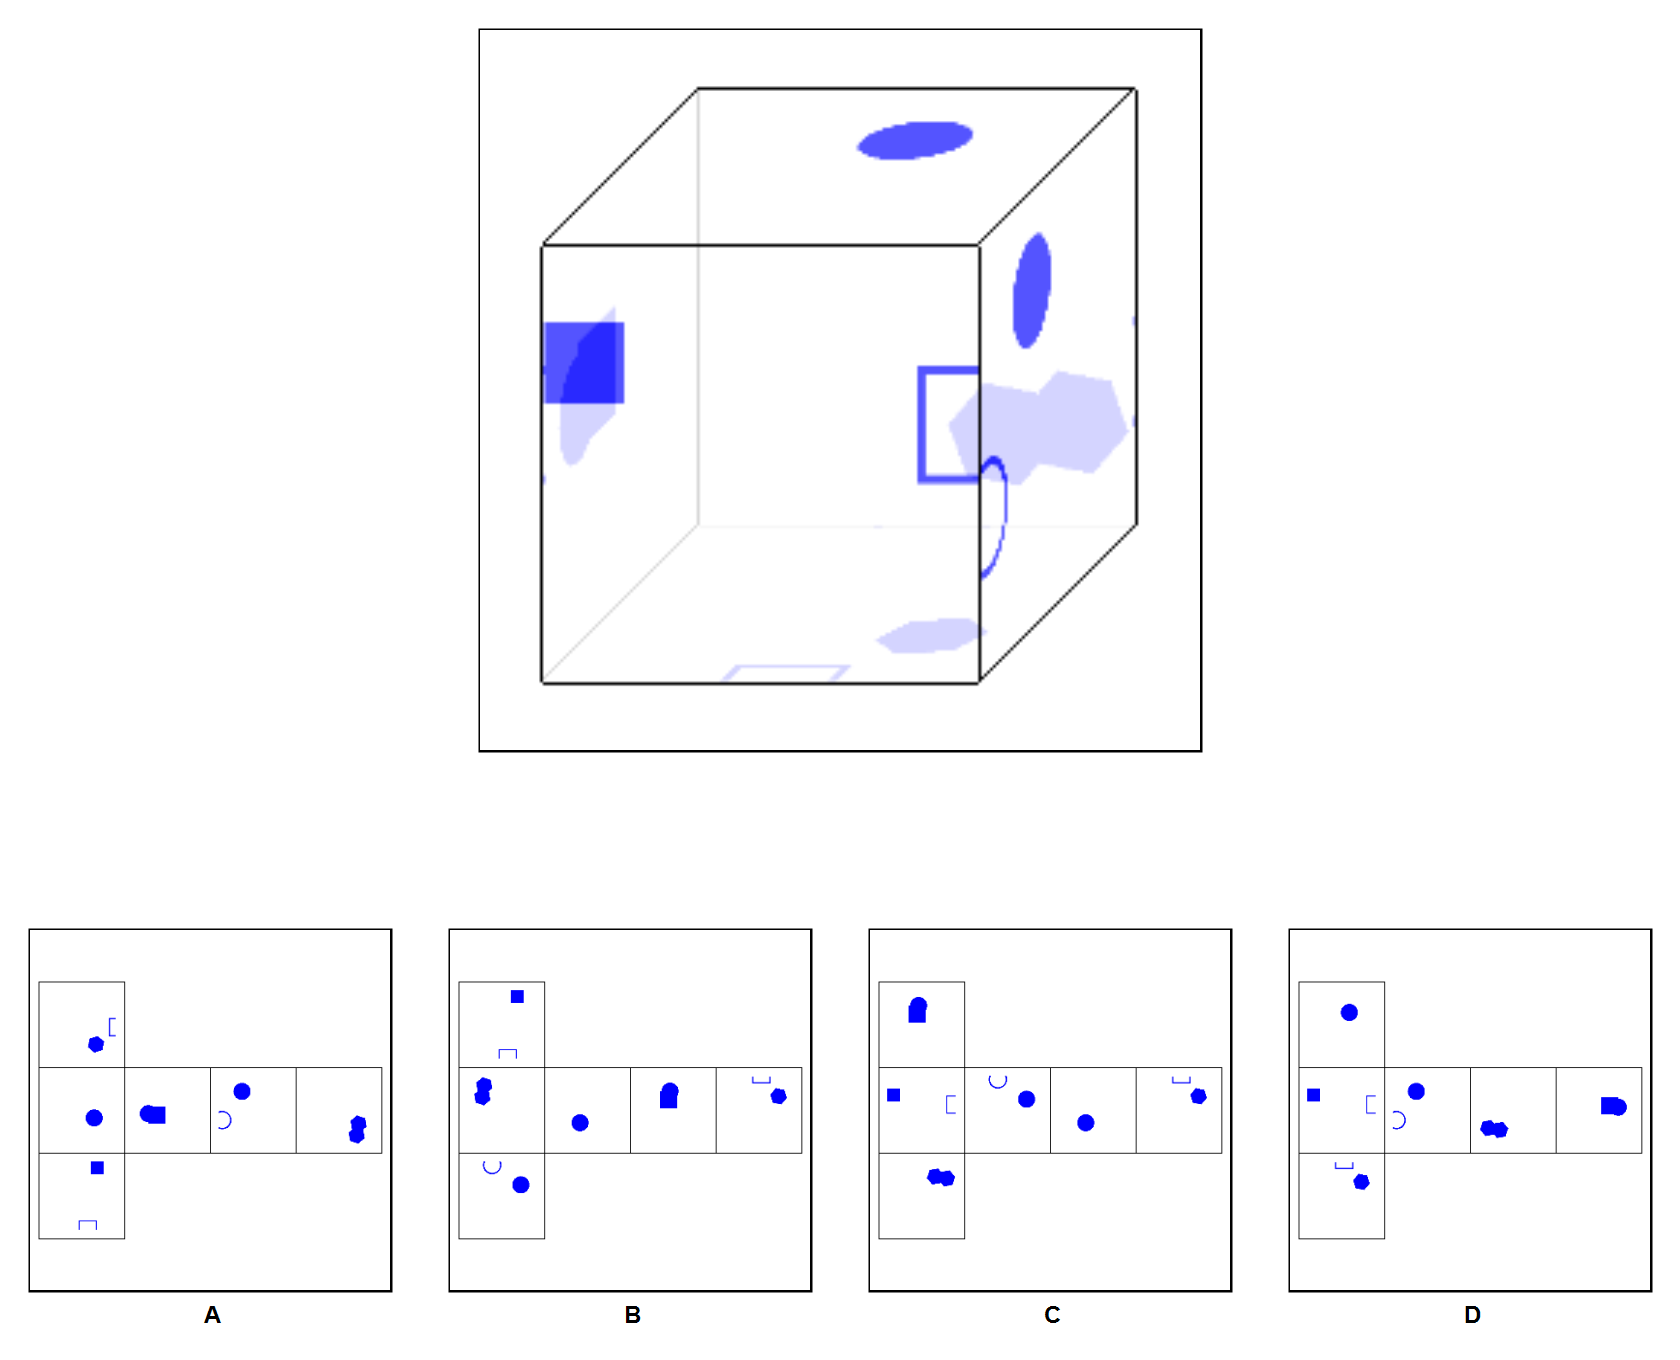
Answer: D